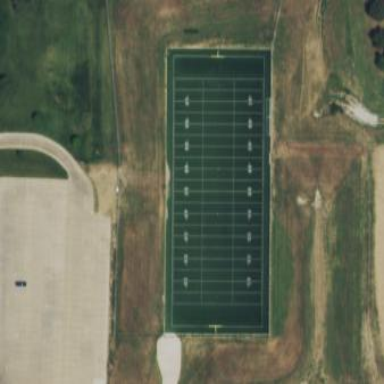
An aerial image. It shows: American football pitch for leisure and sport activities.